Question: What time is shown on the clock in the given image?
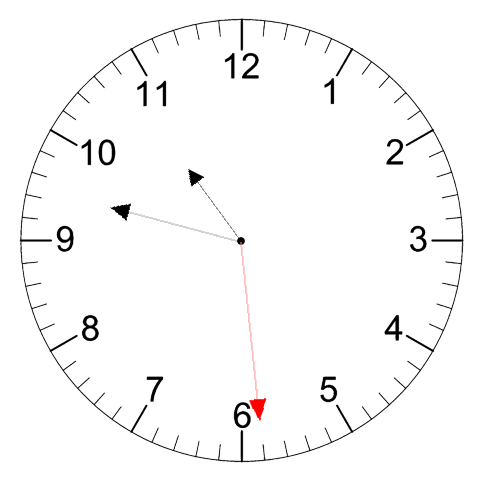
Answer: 10:47:29